Field crop: maize
Growth stage: 1
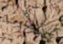
Species: lolium